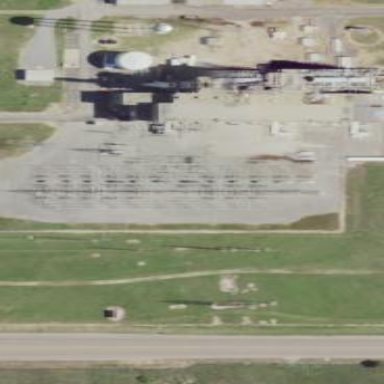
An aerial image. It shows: Power substation.